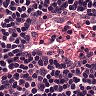
Metastatic tissue present: no